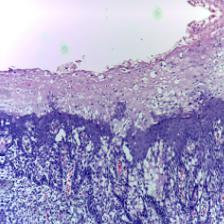
Diagnosis: Normal